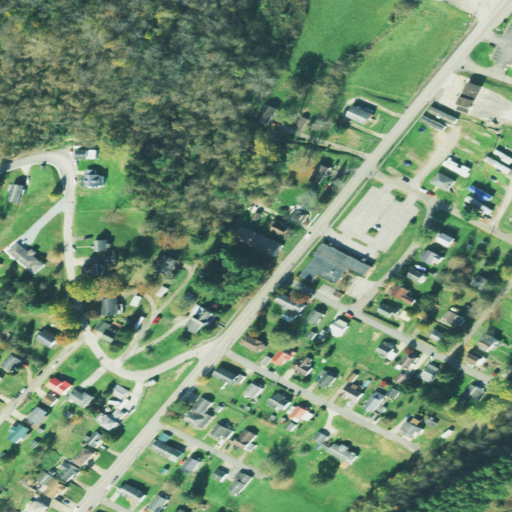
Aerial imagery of cape in Ohio named Powhatan Point containing low intensity development, medium intensity development, open development, deciduous forest, mixed forest, pasture, and high intensity development